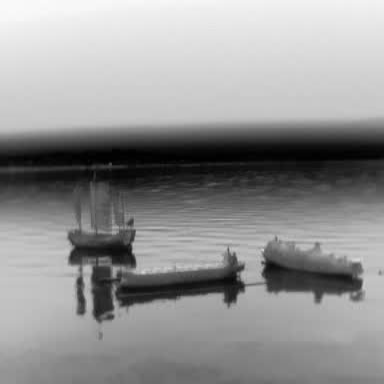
There is a sailboat in the infrared image.